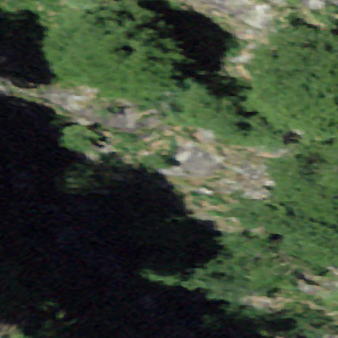
Label: bouldering_area